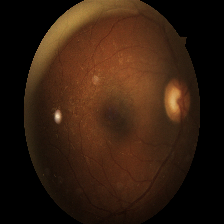
Diabetic retinopathy grade: Moderate